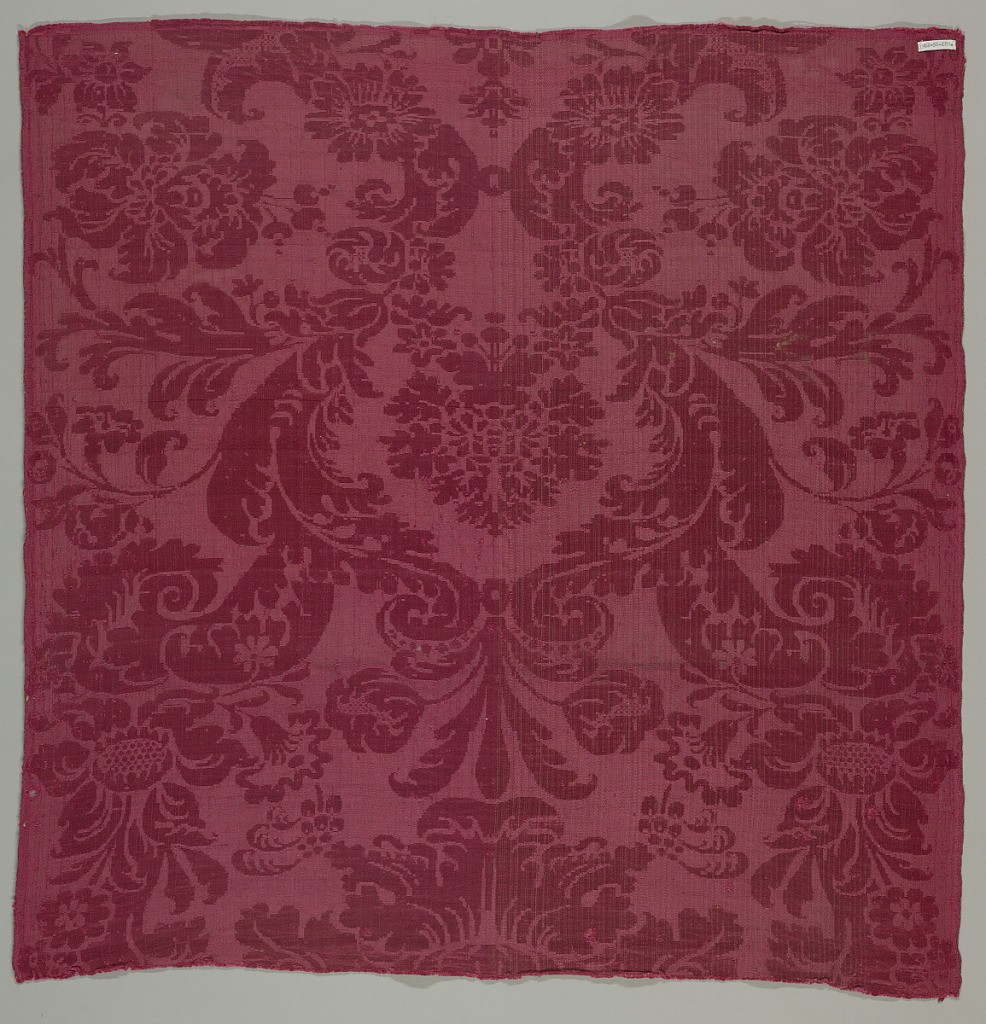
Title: Fragment
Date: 17th–18th century
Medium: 1902-1-304Medium: silk Technique: 5-harness satin damask
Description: Short length of red damask in a symmetrical arrangement of large flowers and scrolling leaves.